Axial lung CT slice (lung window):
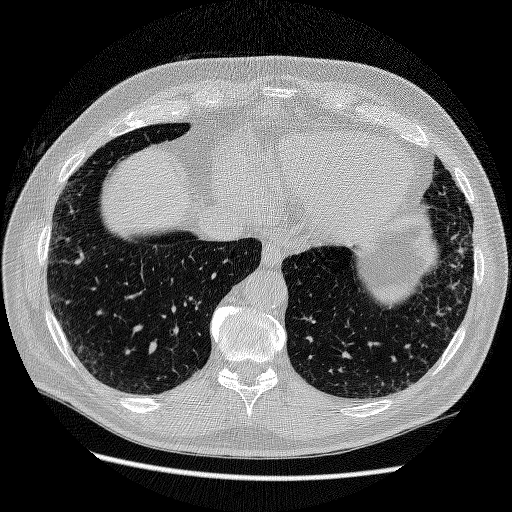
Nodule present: no